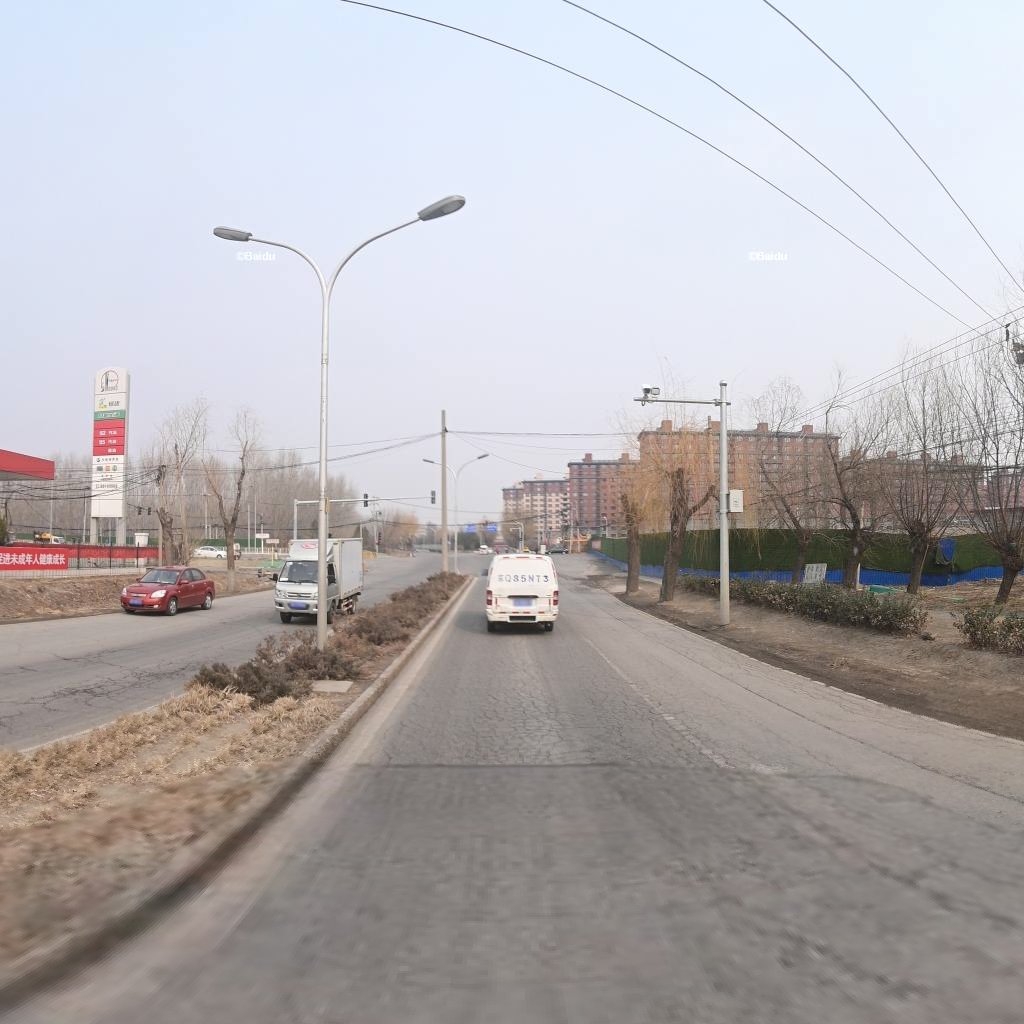
Region: Haidian
Road damage annotations: alligator crack, alligator crack, longitudinal crack